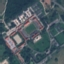
Land use / land cover class: Industrial